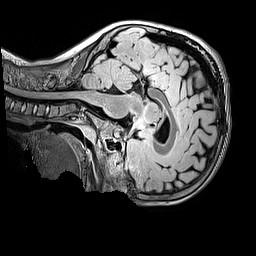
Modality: FLAIR
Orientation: sagittal
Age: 9
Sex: male
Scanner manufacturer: siemens
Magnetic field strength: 3 T
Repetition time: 5 s
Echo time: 0.388 s